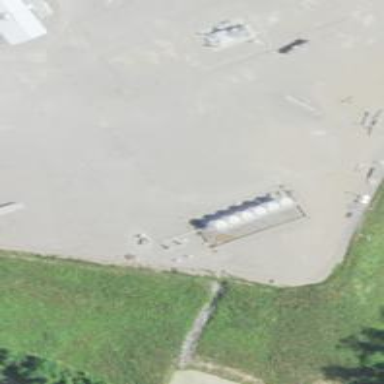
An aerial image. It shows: Storage tank with man-made structure.